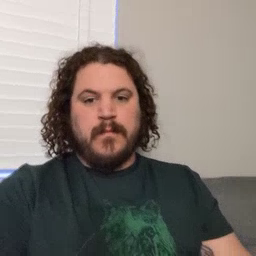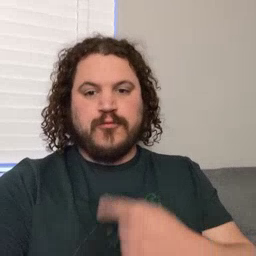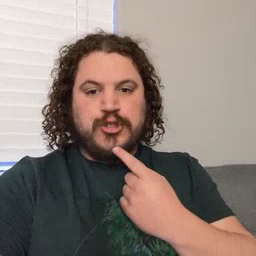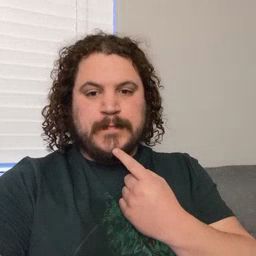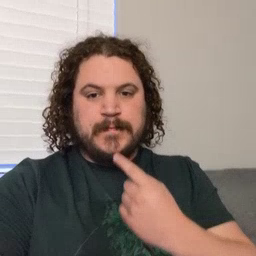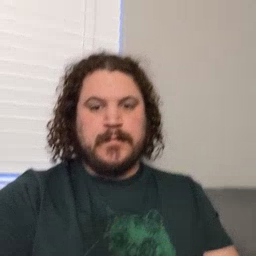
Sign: chin